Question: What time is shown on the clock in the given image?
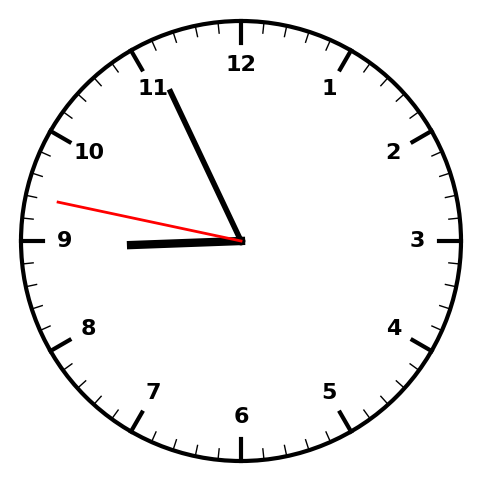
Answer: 08:55:47